Field crop: maize
Growth stage: 1
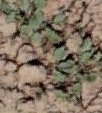
Species: convolvulus